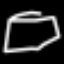
Label: square